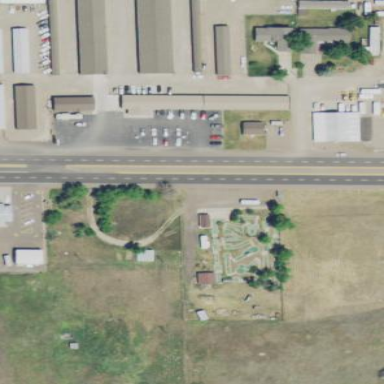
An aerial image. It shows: Miniature golf course.